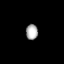
Tissue: lung
Cell type: Endothelial cells
Senescence score: 0.6301
Nuclear area (px): 180
Mean DAPI intensity: 172.367